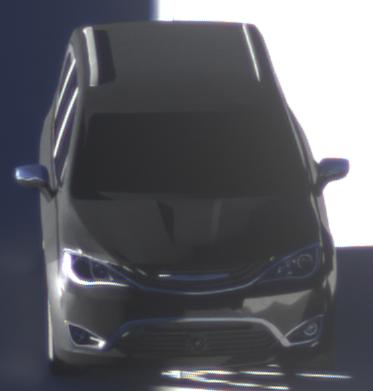
Make: Chrysler
Model: Pacifica
Detailed model: -
Model produced from: 2016
Model produced until: 2020
Doors: 5
Color: black
Road condition: dry road
Daytime: sunrise or sunset
Contrast: high contrast